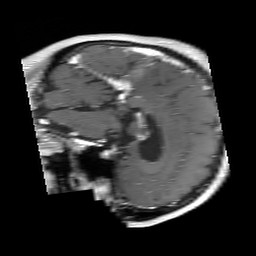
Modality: T1w
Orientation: sagittal
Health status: ill
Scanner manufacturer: siemens
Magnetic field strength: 3 T
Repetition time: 0.4 s
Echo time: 0.0026 s